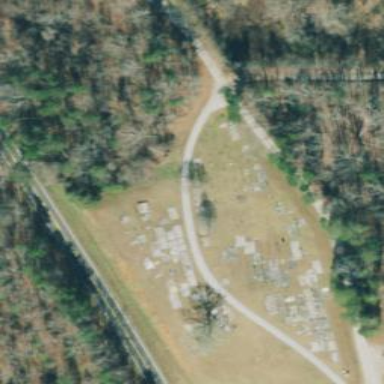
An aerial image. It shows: Cemetery with graves.